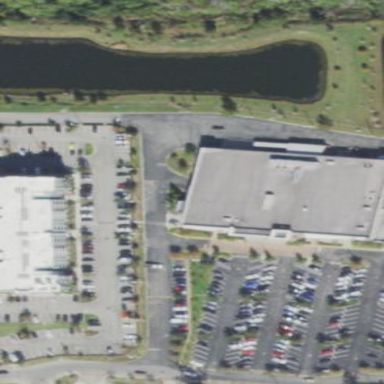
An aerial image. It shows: Supermarket building.